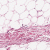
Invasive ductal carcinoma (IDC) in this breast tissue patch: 0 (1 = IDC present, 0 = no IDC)